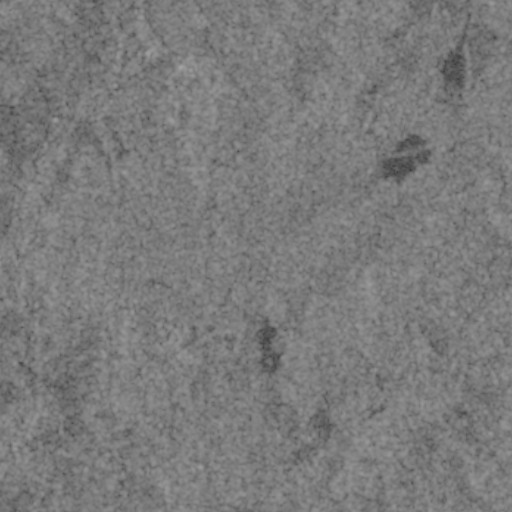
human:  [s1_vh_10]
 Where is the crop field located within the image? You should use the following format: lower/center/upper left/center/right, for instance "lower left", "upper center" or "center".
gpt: The crop field is located in the lower right of the image.
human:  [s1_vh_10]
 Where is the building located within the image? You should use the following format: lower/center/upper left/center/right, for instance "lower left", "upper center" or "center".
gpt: There is no building in the image.

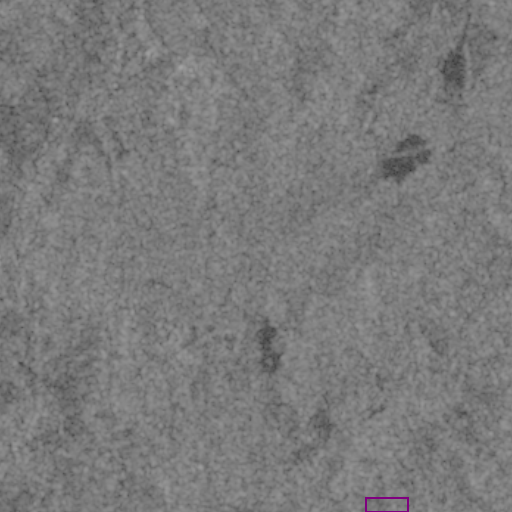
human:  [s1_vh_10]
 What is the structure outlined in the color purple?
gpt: The structure outlined in purple is a crop field.
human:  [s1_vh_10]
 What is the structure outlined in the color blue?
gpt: There is no blue outline.